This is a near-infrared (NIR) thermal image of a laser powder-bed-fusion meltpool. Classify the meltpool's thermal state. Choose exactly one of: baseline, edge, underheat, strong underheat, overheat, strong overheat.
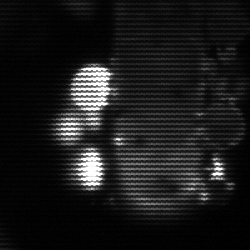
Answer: strong underheat